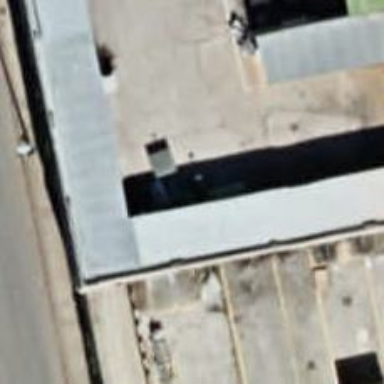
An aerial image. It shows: Building with surveillance equipment installed.